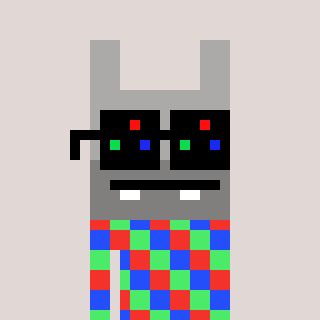
a pixel art character with square black sunglasses, a rabbit-shaped head and a orange-colored body on a warm background